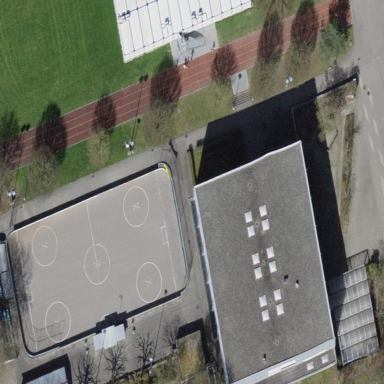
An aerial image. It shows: School building.